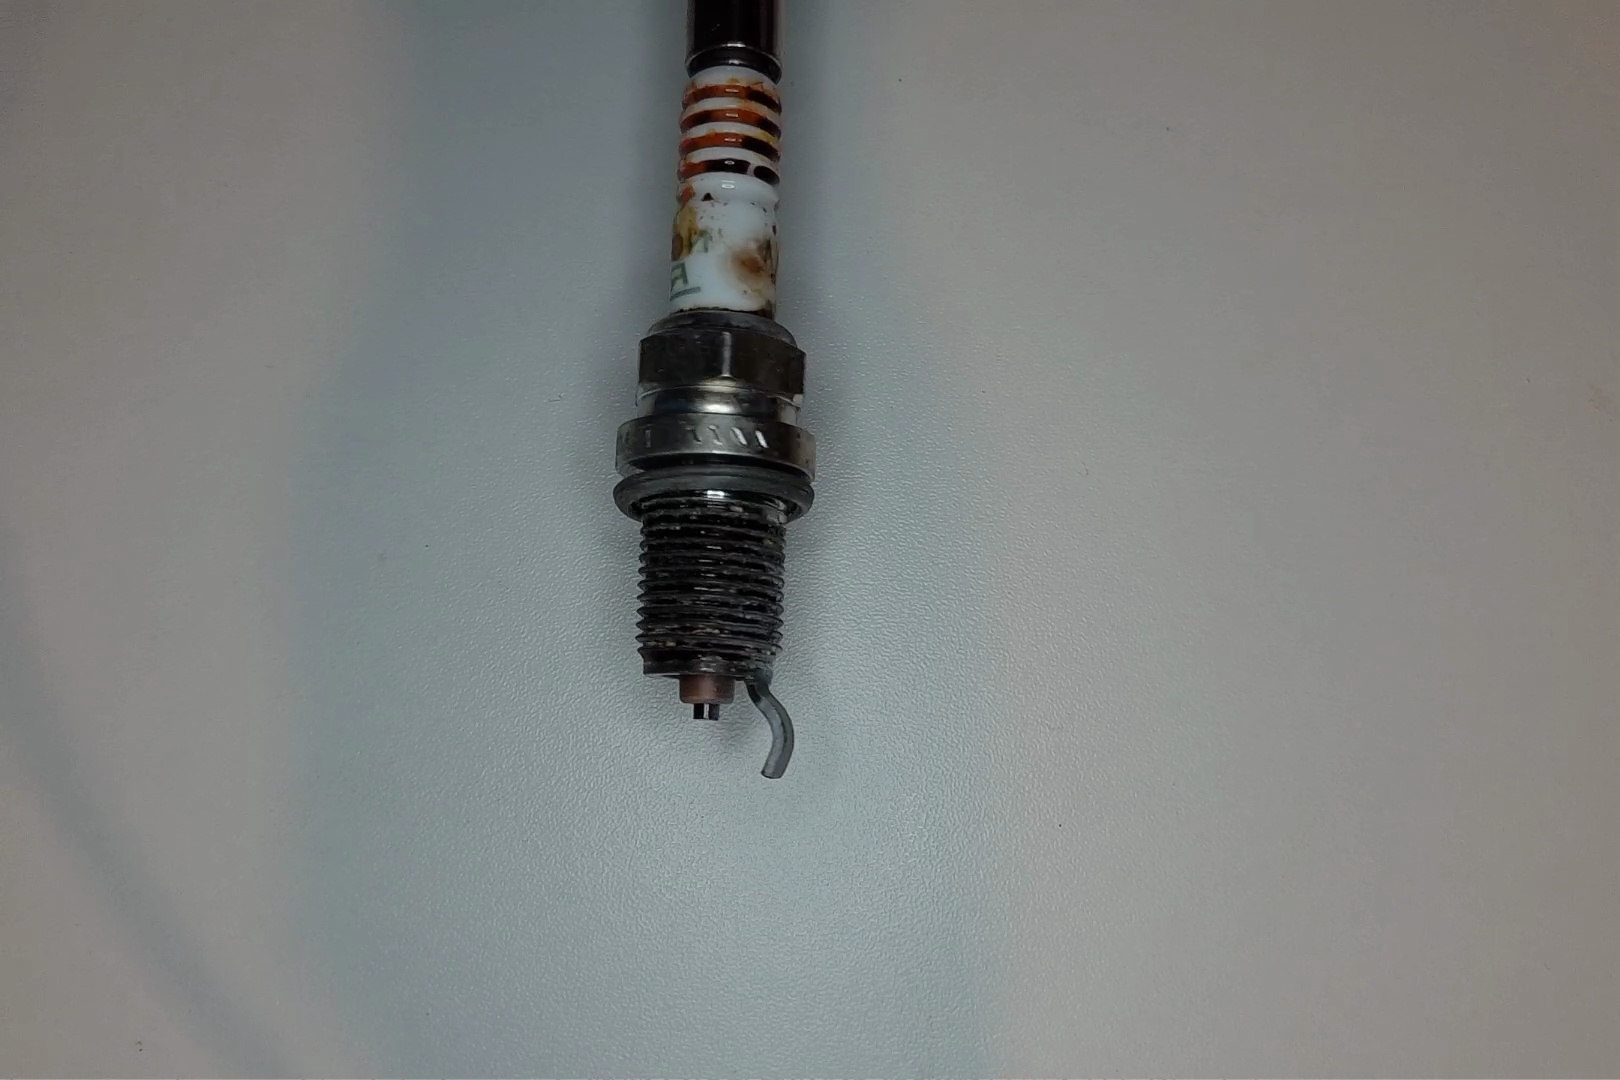
Label: anomaly